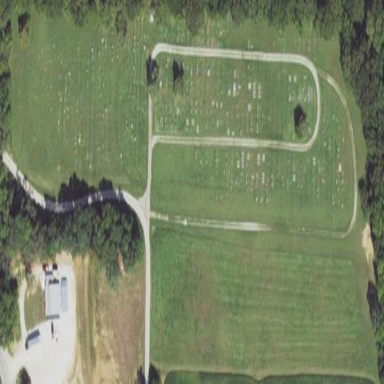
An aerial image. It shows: Cemetery.